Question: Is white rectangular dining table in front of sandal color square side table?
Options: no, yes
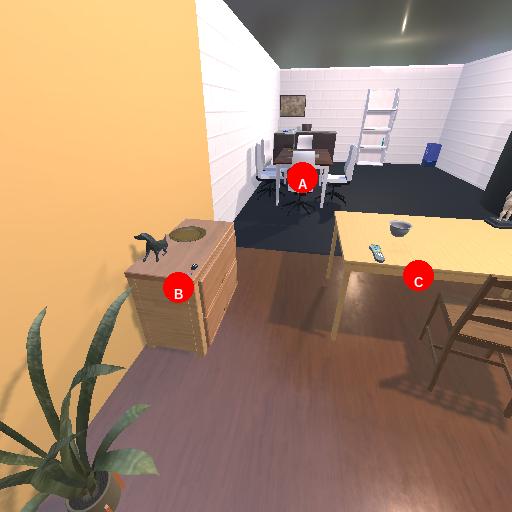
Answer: no